Question: This is code i wrote to add some text to accordion pane on a button click:
'''
protected void Button1_Click1(object sender, EventArgs e)
{
//Use a string variable to hold the ConnectionString.
string connectString = "Provider=Microsoft.Jet.OLEDB.4.0;"
+ "Data Source=D:\C#Samples\StudentDetails\WebRole1\App_Data\Students1.accdb";
System.Data.OleDb.OleDbConnection cn = new System.Data.OleDb.OleDbConnection();
cn.ConnectionString = connectString;
//Create an OleDbConnection object, and then pass in the ConnectionString to the constructor.
//OleDbConnection cn = new OleDbConnection(ConfigurationManager.ConnectionStrings["AccessConnectionString"].ConnectionString);
try
{
//Open the connection.
cn.Open();
}
catch (Exception ex)
{
AccordionPane1.Controls.Add(new LiteralControl("Open Error"));
}
string selectString = "SELECT * FROM BasicInfo";
//Create an OleDbCommand object.
//Notice that this line passes in the SQL statement and the OleDbConnection object
OleDbCommand cmd = new OleDbCommand(selectString, cn);
//Send the CommandText to the connection, and then build an OleDbDataReader.
//Note: The OleDbDataReader is forward-only.
try
{
OleDbDataReader reader=null;
try
{
reader = cmd.ExecuteReader();
}
catch (Exception es)
{
AccordionPane1.Controls.Add(new LiteralControl(" datareader"));
}
string s = "s";
reader.Read();
s = reader["S_No"].ToString();
AccordionPane1.Controls.Add(new LiteralControl(s));
//Close the reader and the related connection.
reader.Close();
cn.Close();
}
catch (Exception ex)
{
AccordionPane1.Controls.Add(new LiteralControl(" Read Error"));
}
}
'''
I have my access 2007 database in the folder i specified in the connectString. When im viewing in the browser, on the button click i am getting all the three exceptions:

What might be the problem in opening the database? Do i need to make any other changes?
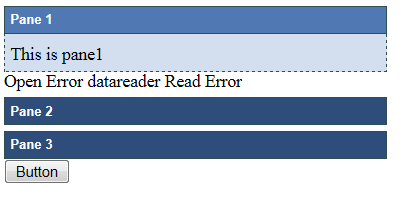
Answer: Change
> Provider=Microsoft.Jet.OLEDB.4.0;
to
> Provider=Microsoft.ACE.OLEDB.12.0
'''
Provider=Microsoft.ACE.OLEDB.12.0;"
+ "Data Source=D:\C#Samples\StudentDetails\WebRole1\App_Data\Students1.accdb
'''
Hopefully it will solve the issue.